Question: I am trying to design a page with a header, a main div that stretches to 100% of the vertical landscape (minus header and footer) and a footer. Like this pic:

I can get the header and main div to work. Like this:
'''
<div id="wrapper">
<div class="header_div">HEADER</div>
<div class="main_div">MAIN</div>
<div class="footer_div">FOOTER</div>
</div>
'''
With this CSS:
'''
html {
height: 100%;
}
body {
margin: 0;
padding: 0;
height: 100%;
}
.header_div{
height: 40px;
width: 100%;
background-color: #000000;
}
.main_div{
margin-bottom:40px;
margin-top:40px;
position:absolute;
top:0px;
left:0px;
right:0px;
bottom:0px;
background-color: red;
}
.footer_div{
position: relative;
height: 40px;
width: 100%;
background-color: blue;
}
'''
So the main div starts 40px off the top to account for the header and then stops 40px from the bottom to account for the footer. This works well but I cannot get the footer div to show below the main div. The way it is now with 'position: relative' it's putting the footer on top of the main div. If I use 'position:absolute' it puts it underneath the main div.
I am sure I am just doing this wrong because CSS is not my thing.
Any help on this would be great.
Thanks
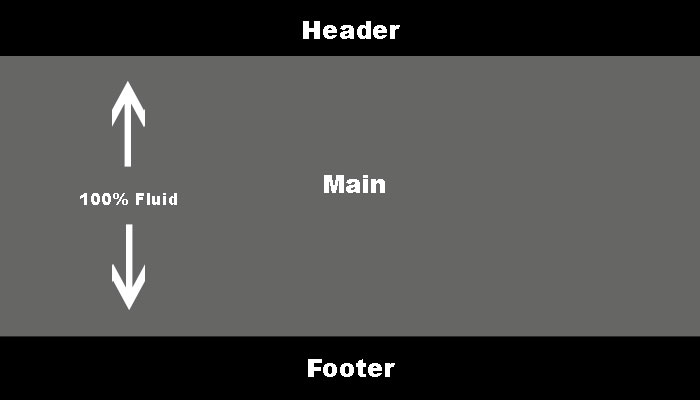
Answer: Using CSS3 :
'''
/*QuickReset*/*{margin:0;box-sizing:border-box;}
body { /* body - or any parent wrapper */
display: flex;
flex-direction: column;
min-height: 100vh;
}
main {
flex: 1;
}
'''
'''
<header>HEADER</header>
<main>MAIN</main>
<footer>FOOTER</footer>
'''